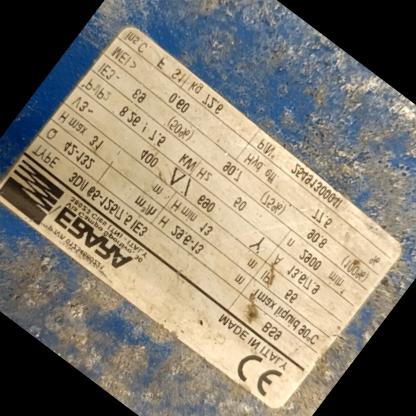
Klasa: tabliczka-znamionowa